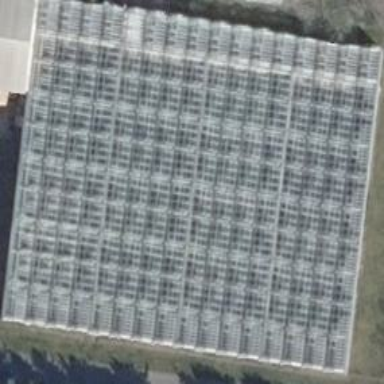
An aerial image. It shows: Greenhouse.